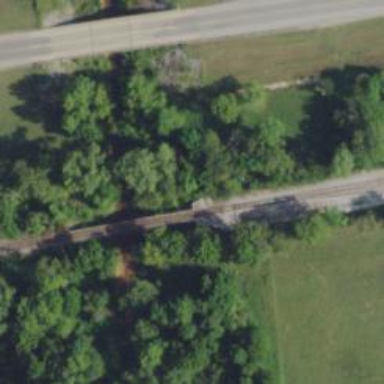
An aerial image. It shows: Bridge over railway line.